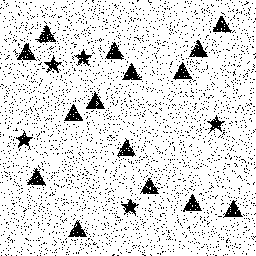
Squares: 0
Triangles: 15
Stars: 5
Total shapes: 20